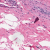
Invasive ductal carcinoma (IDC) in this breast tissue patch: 0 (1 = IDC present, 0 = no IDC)